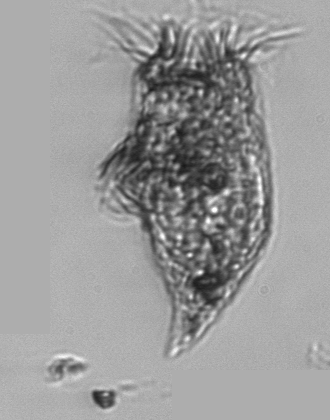
Label: Strombidium_conicum